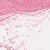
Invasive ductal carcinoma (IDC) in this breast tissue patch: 0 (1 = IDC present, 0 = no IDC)